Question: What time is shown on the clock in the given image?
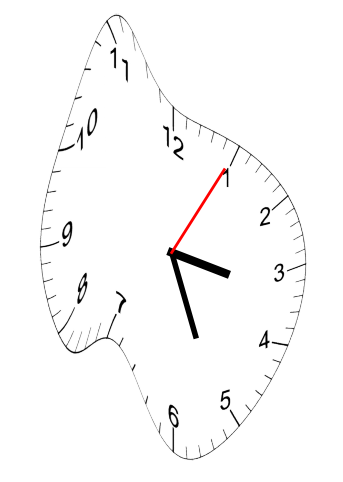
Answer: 03:26:05